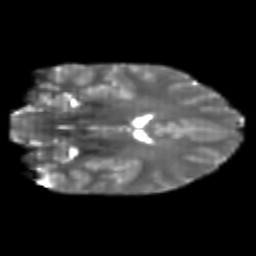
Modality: T2w
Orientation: coronal
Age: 22
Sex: female
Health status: healthy
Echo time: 0.074 s